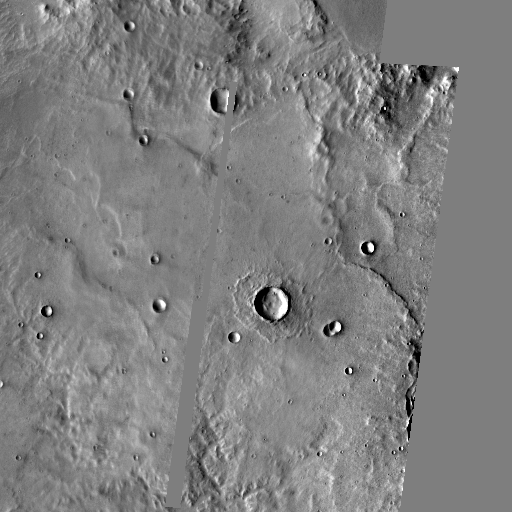
Crater classes present: Background, Other, Layered, Buried